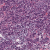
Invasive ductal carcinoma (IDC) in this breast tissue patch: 1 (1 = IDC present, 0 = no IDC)